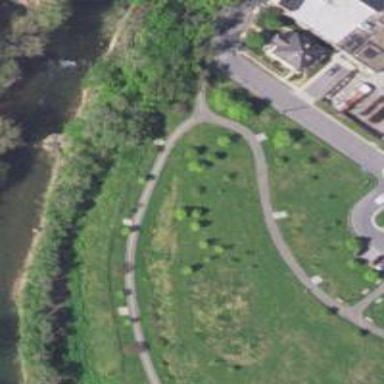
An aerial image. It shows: Cycleway.